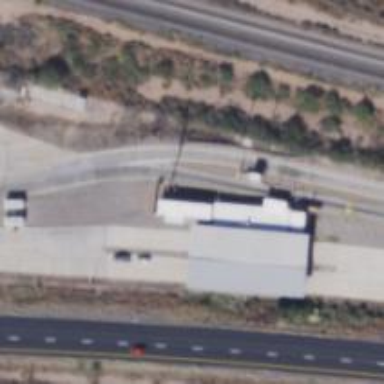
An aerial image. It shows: Weighbridge facility.